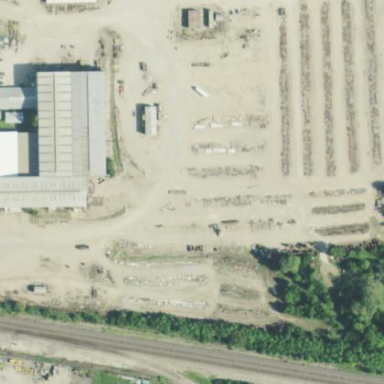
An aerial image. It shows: Industrial area.